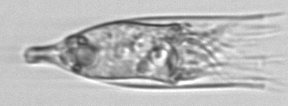
Label: Favella